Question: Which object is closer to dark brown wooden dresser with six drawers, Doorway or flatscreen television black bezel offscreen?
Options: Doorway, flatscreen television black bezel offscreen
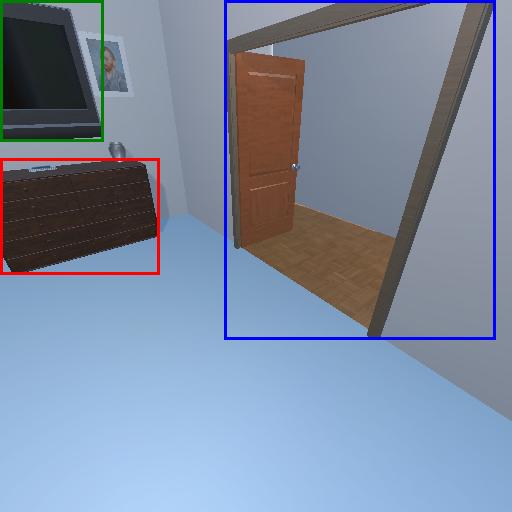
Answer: Doorway